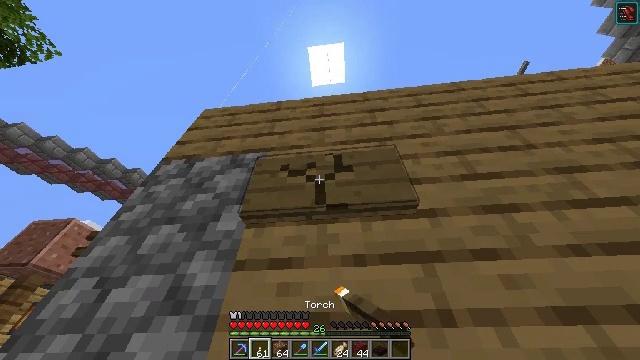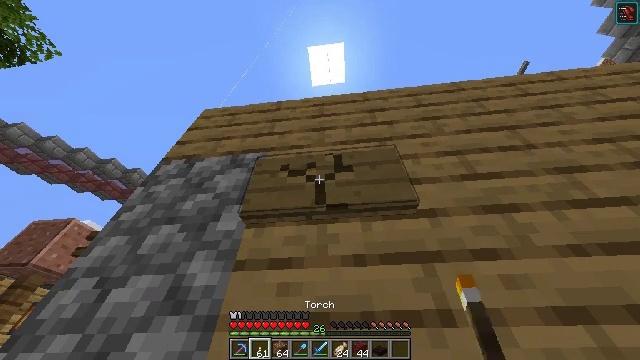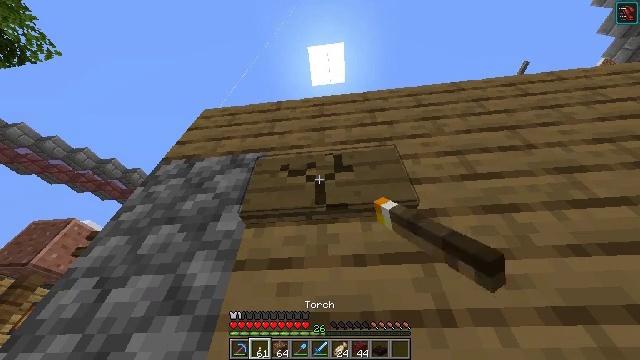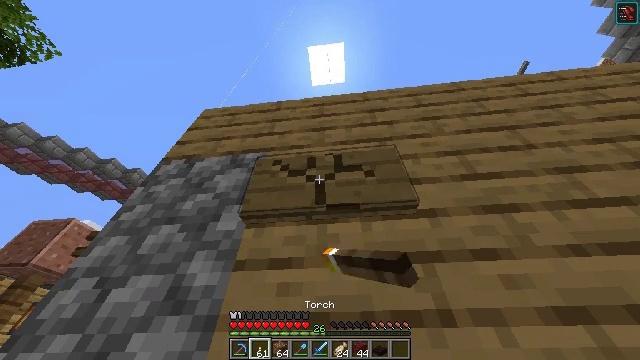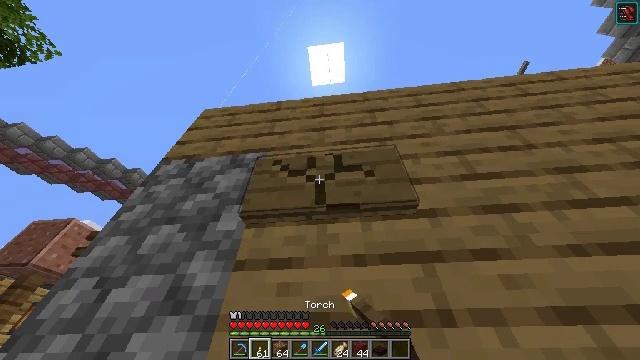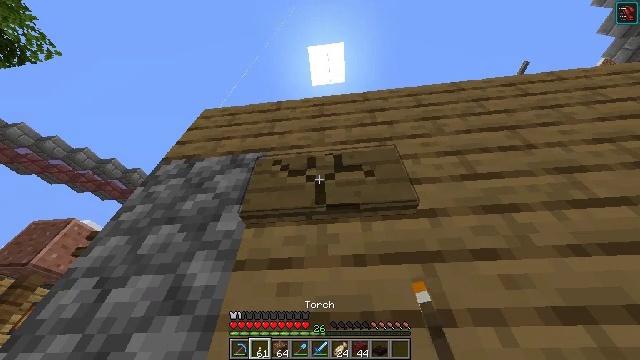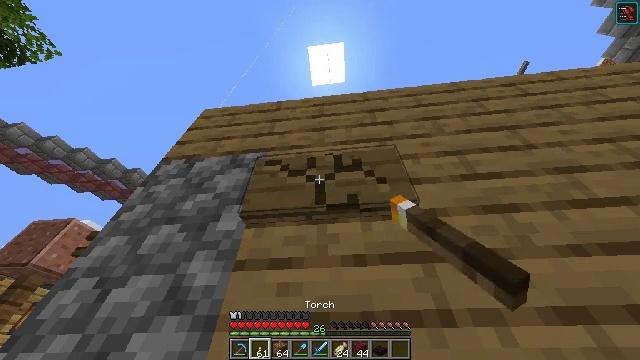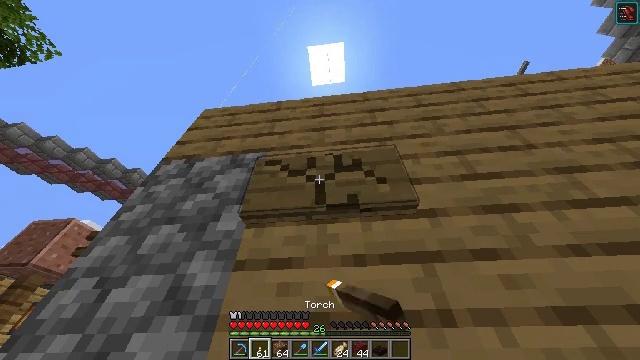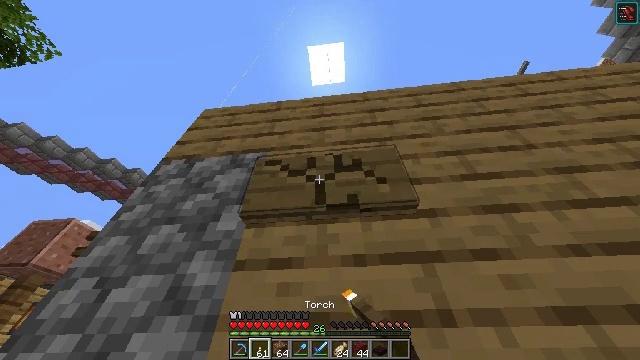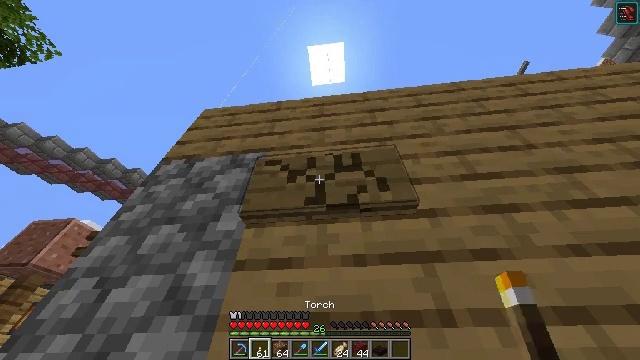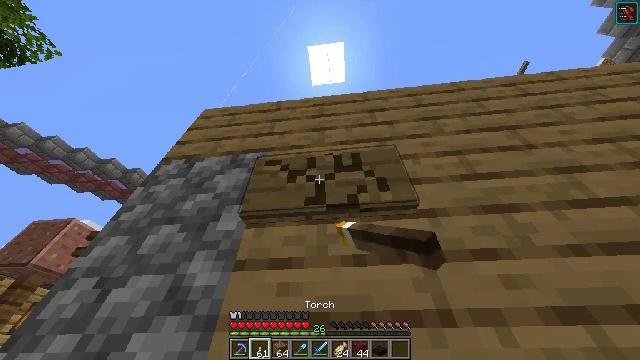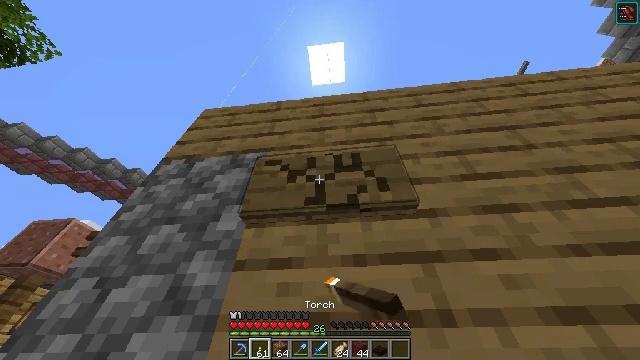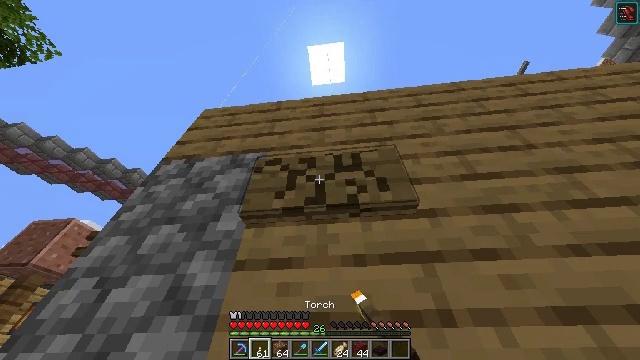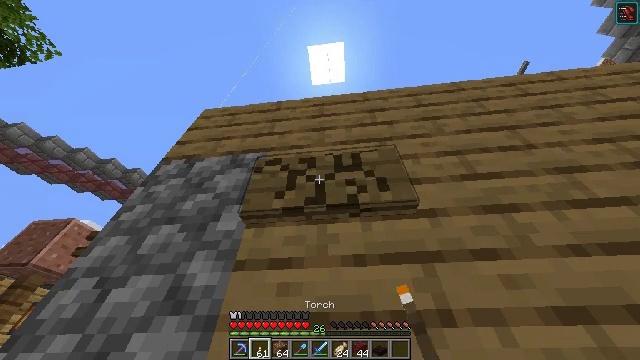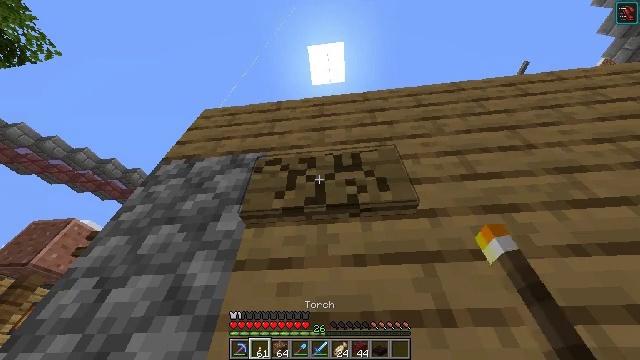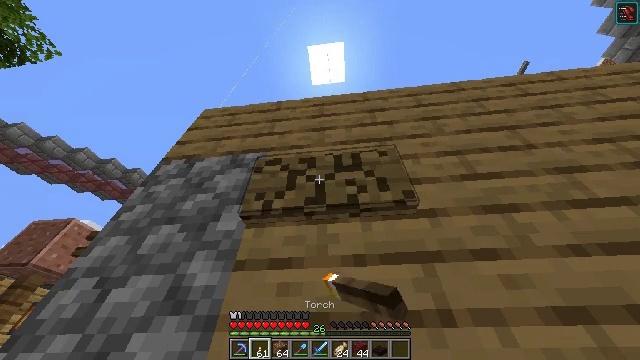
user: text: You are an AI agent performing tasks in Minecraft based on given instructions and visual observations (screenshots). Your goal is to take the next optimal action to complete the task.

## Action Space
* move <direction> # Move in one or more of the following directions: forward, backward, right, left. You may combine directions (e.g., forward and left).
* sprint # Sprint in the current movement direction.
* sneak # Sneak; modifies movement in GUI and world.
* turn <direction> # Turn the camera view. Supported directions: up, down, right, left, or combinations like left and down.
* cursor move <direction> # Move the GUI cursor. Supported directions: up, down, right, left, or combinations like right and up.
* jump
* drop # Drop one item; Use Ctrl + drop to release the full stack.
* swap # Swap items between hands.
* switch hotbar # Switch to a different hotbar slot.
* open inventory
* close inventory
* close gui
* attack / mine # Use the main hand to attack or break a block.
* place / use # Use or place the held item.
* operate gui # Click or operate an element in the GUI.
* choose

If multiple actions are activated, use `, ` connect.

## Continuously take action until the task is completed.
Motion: motion action
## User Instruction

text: Collect the oak wall sign by mining it.
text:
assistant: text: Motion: attack / mine
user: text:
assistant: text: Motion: attack / mine
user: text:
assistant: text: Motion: attack / mine
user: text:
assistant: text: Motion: attack / mine
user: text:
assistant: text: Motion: attack / mine
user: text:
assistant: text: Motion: attack / mine
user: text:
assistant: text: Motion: attack / mine
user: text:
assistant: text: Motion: attack / mine
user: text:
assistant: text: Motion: attack / mine
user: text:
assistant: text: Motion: attack / mine
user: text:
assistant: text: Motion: attack / mine
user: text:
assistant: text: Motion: attack / mine
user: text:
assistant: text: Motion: attack / mine
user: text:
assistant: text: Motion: attack / mine
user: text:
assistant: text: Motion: attack / mine
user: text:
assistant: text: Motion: attack / mine
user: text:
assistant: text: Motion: attack / mine
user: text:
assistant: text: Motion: attack / mine
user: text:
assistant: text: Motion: attack / mine
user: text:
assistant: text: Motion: attack / mine
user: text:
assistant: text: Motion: attack / mine
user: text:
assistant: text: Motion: attack / mine
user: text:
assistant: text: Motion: attack / mine